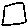
Label: square